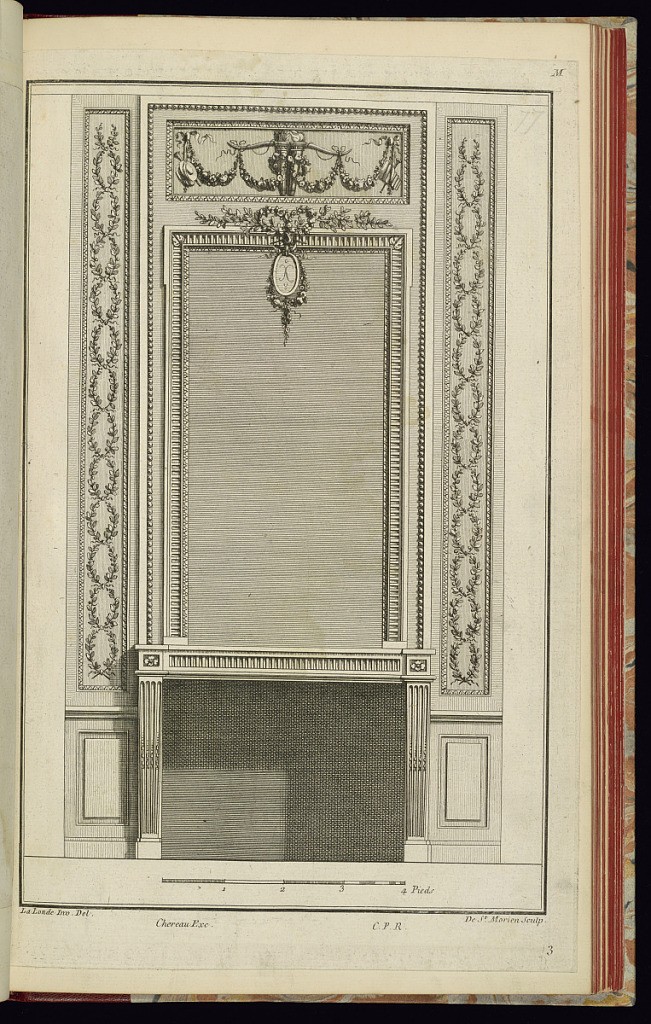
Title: Chimneypiece Design
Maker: Richard de Lalonde, French, active 1780–96
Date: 1775-1788
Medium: Etching on off-white laid paper
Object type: Print
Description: Chimneypiece design with overmantel frieze with a torch and a quiver and bow, draped by a garland of flowers. Above the mirror is an oval medallion held up branches of leaves and flowers. The chimneypiece is decorated with bead course, fluting, lamb tongue, a guilloche of branches, and rosette ornamentation. There is a scale bar of four French feet ("4 Pieds") at the bottom. The plate is signed and numbered.